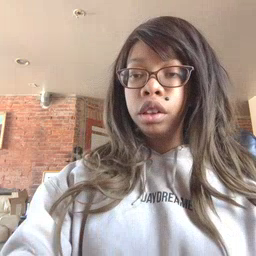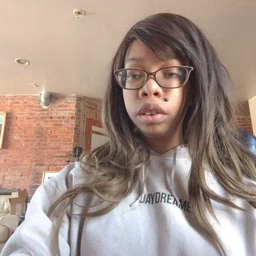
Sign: old